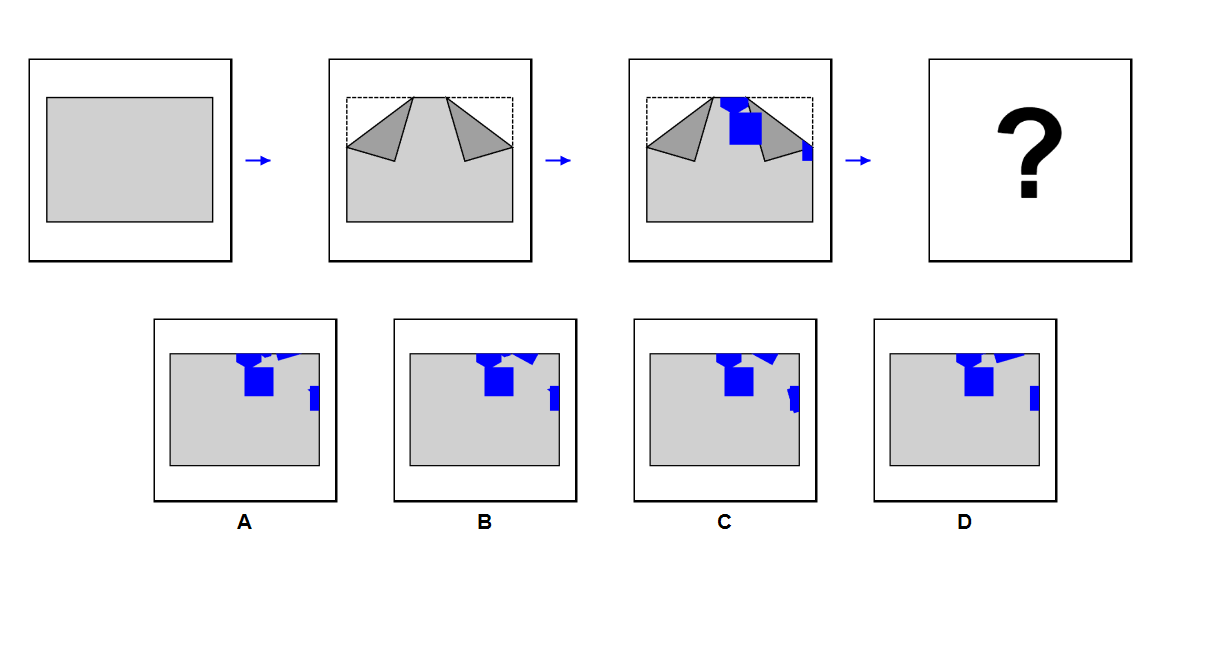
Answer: D